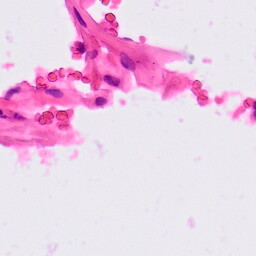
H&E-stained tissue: Lung